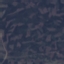
Label: HerbaceousVegetation